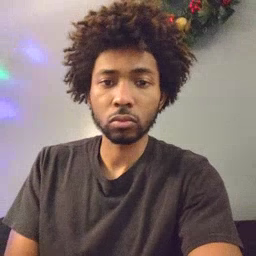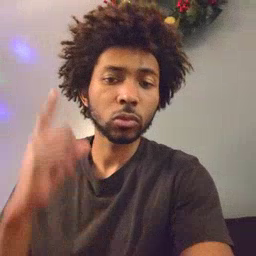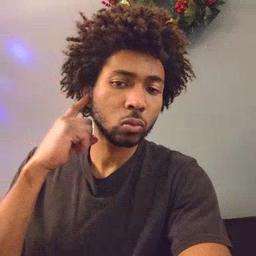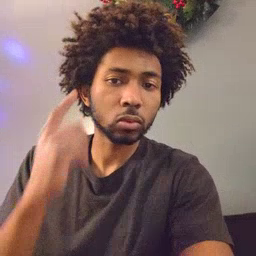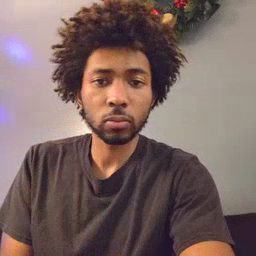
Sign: hear